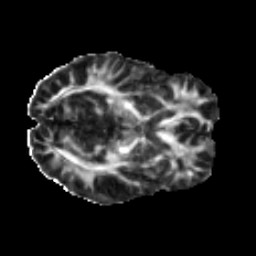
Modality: FA
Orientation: axial
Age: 35
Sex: male
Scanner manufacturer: ge
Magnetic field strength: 3 T
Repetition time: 7.8 s
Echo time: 0.0606 s